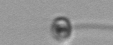
Label: flagellate